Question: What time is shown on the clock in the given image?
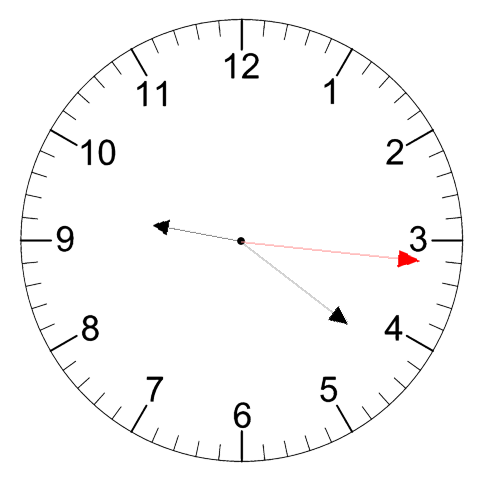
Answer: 09:21:16